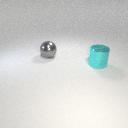
large cyan metal cylinder to the right of large gray metal sphere